Field crop: tomato
Growth stage: 1
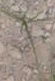
Species: cyperus